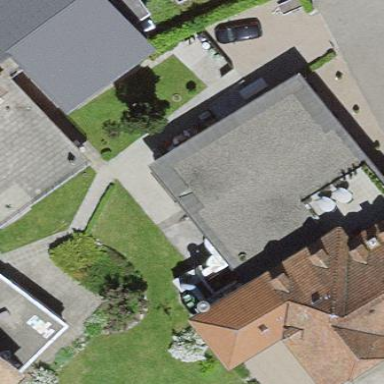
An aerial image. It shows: Building with flat roof.